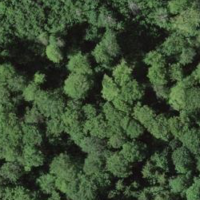
EUNIS habitat code: 41
Species observed at this site:
Phalacrocorax carbo
Cyanistes caeruleus
Fulica atra
Anas platyrhynchos
Parus major
Mergus merganser
Dendrocopos major
Milvus milvus
Pica pica
Sitta europaea
Fringilla coelebs
Passer domesticus
Turdus merula